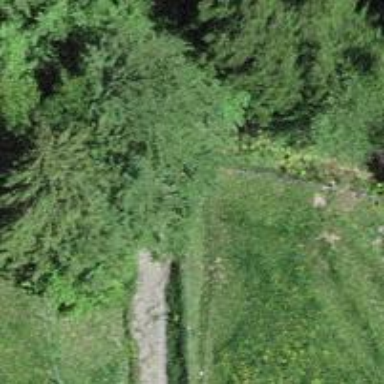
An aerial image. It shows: Unpaved path.